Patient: sex F, age 56
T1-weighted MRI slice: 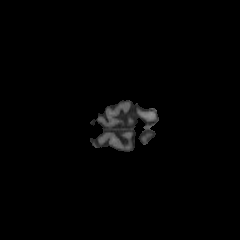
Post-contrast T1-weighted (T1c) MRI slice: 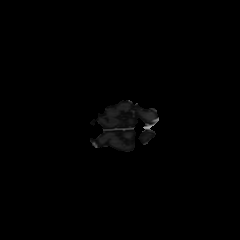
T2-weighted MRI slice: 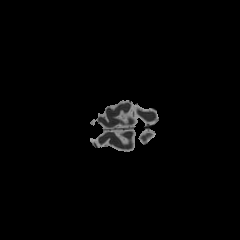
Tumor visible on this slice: no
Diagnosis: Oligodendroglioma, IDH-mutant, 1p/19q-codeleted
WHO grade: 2